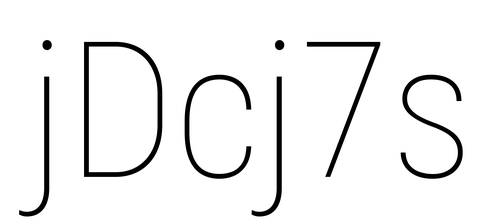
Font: Roboto_Condensed_Thin